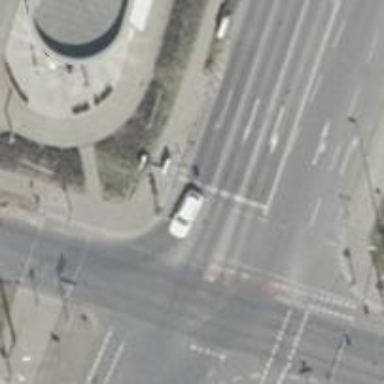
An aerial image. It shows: Road crossing with traffic signals.